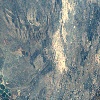
Label: land